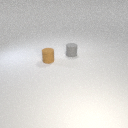
small brown rubber cylinder in front of small gray rubber cylinder